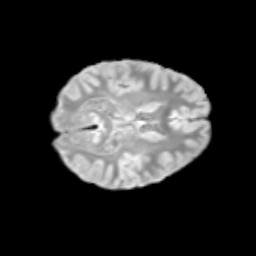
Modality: T2w
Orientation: axial
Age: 11
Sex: male
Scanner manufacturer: siemens
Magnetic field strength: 3 T
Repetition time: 3.8 s
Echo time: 0.07 s